Interaction volume radius: 5 \u00c5
Interaction volume height: 25 \u00c5
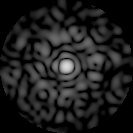
Disorder parameter: 0.8341